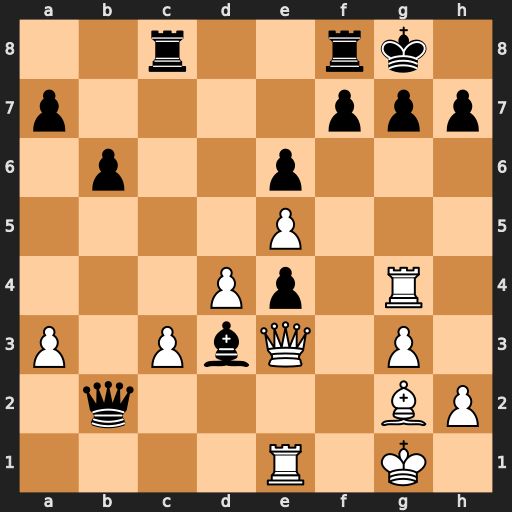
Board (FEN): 2r2rk1/p4ppp/1p2p3/4P3/3Pp1R1/P1PbQ1P1/1q4BP/4R1K1
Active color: w
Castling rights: -
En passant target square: -
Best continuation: Qh6 g6 Rh4